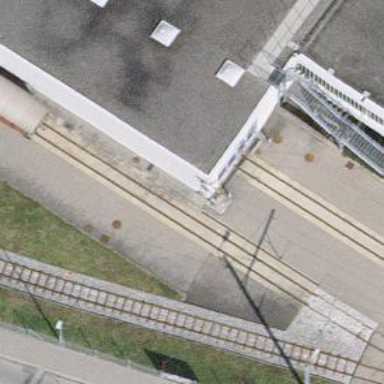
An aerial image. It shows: Disused railway spur with one track.